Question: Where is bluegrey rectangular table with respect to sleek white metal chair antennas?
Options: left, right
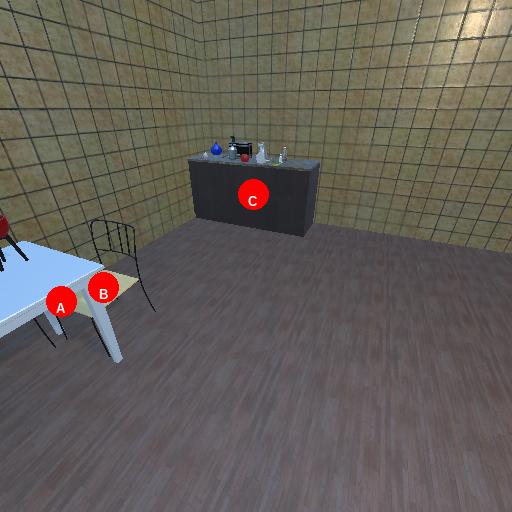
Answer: left